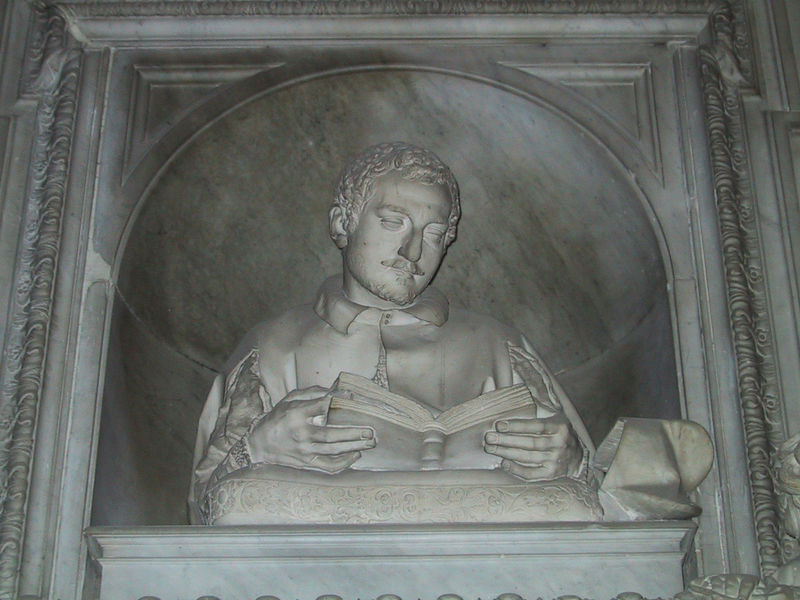
Titel: Denkmal für Girolamo Raimondi
Künstler: Andrea Bolgi
Standort: Rom, S. Pietro in Montorio, Capella Raimondi (EU - I - Latium)
Schlagwörter: kopf, mann, schatten, weiß, fenster, finger, grau, haar, hell, kleid, licht, marmor, mund, nase, ohr, schwarz, tisch, blick, bart, schnurrbart, augen, kragen, rahmen, sockel, stein, hände, portrait, kirche, figur, gewand, haare, mantel, brustbild, bruststück, skulptur, statue, relief, rahmung, bogen, rundbogen, kissen, schnurbart, büste, lesen, geschlossen, foto, fotografie, nische, buch, seite, schriftsteller, spitzbart, zwickel, pult, grab, kirchenraum, leser, gelehrter, lesend, mausoleum, kurzhaar, grabmal, epitaph, gewandt, leden, gelerter, kripta, geschlitzte ärmel, 1600, schriftstelleer, socfkel, unteransichtig, hohehitlich